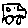
Label: car